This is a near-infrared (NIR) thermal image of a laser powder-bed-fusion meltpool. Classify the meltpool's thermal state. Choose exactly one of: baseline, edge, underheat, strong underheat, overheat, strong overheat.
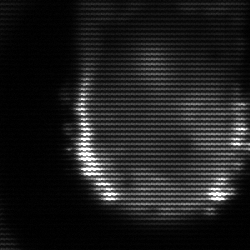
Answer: baseline